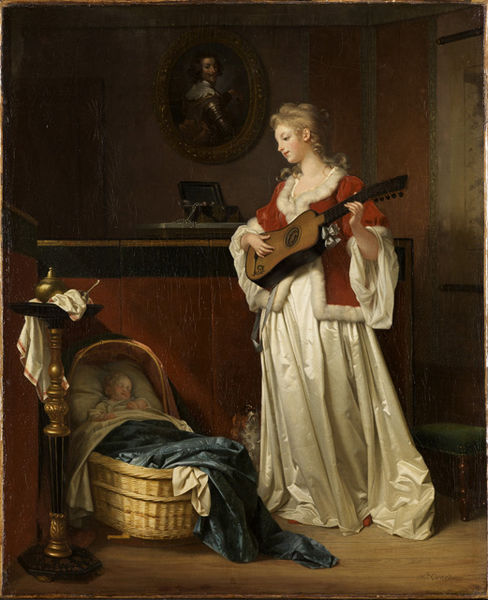
Titel: "Schlafe, mein Kind"
Künstler: Marguerite Gérard
Standort: Karlsruhe
Institution: Staatliche Kunsthalle Karlsruhe
Schlagwörter: blau, gemälde, mann, schatten, schlaf, weiß, grün, mädchen, braun, frau, frisur, hell, holz, kleid, licht, raum, schmuck, stuhl, szene, säule, tisch, zimmer, ölbild, dame, hund, obst, rot, tuch, blond, jacke, jung, wand, falten, hermelin, pelz, stehen, bild, bildnis, instrument, portrait, porträt, öl, weide, boden, gewand, gold, interieur, mantel, sessel, stoff, tücher, decke, familie, kind, mutter, nachthemd, vater, gesang, gitarre, musik, renaissance, seide, zart, genre, oval, krug, stilleben, perücke, apfel, kommode, wohnzimmer, liegen, schlafen, schlafend, schuhe, baby, hocker, schemel, kissen, spielen, realistisch, musizieren, handtuch, bett, korb, leuchter, stube, faltenwurf, junge, weste, spiel, gefäß, messing, geflecht, knabe, moses, weidenkorb, guitarre, steht, blondine, ritter, kleinkind, spielend, spielt, kerzenständer, anrichte, kerzenleuchter, singen, jesus, ständer, balu, laute, mandoline, saiten, saiteninstrument, schatulle, körbchen, seidenkleid, maria, leier, sohn, musikerin, glück, kandelaber, eleganz, lied, krippe, wiege, kasette, schläft, kinderzimmer, babybett, mose, pelzbesatz, voltaire, schmuckkästchen, weißes kleid, schmuckkasten, seiteninstrument, hen, korv, verbrämt, weige, weidenkörbchen, gitarr, plz, musiziert, schlaflied, milf, wiegenlied, zitta, llaute, stubewagen, übsches, ensteht, hübsches junges ding, pelzrobe, igkerot, gute nacht lied